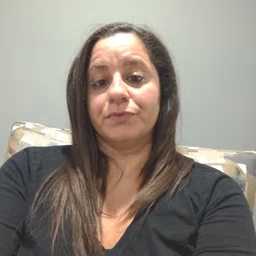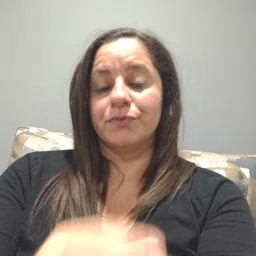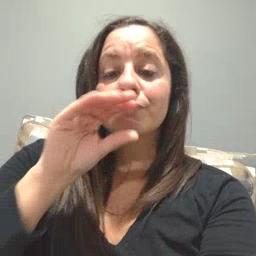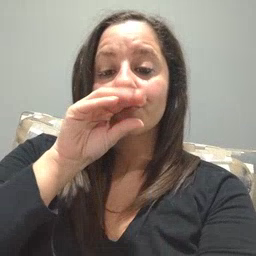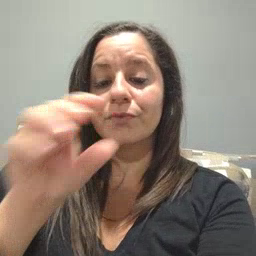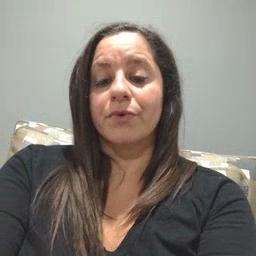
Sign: goose